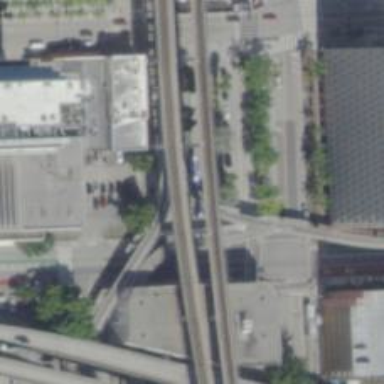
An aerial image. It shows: Monorail bridge with electrified railway tracks.